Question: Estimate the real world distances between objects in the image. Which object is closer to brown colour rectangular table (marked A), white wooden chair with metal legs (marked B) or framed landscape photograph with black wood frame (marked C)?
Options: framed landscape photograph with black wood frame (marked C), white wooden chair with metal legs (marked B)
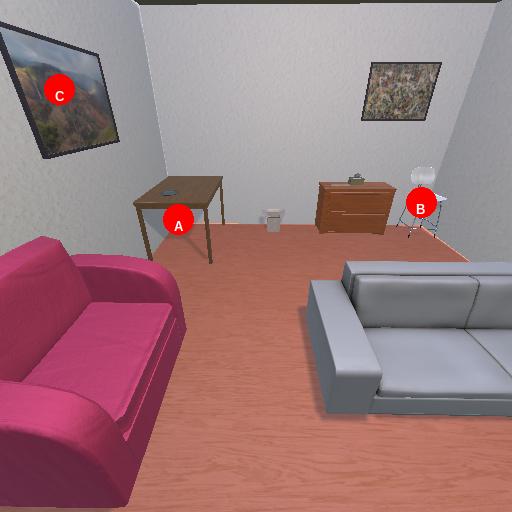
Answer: framed landscape photograph with black wood frame (marked C)